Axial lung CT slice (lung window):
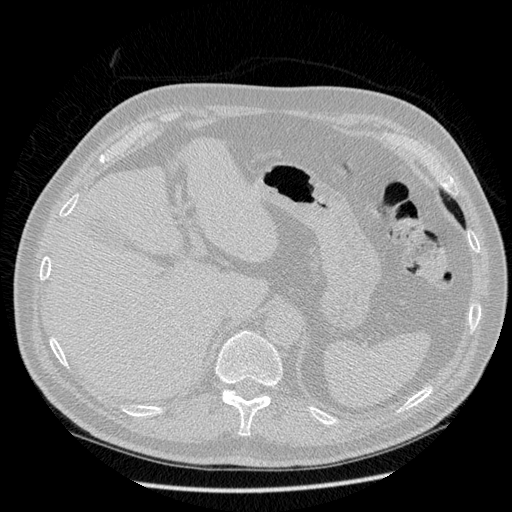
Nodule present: no